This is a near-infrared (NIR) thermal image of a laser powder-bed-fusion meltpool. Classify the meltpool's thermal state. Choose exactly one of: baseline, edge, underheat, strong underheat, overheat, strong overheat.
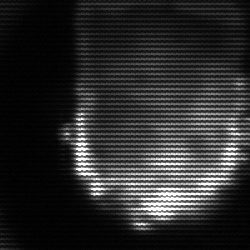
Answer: baseline